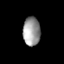
Tissue: lung
Cell type: Fibroblasts
Senescence score: 0.5992
Nuclear area (px): 487
Mean DAPI intensity: 154.926